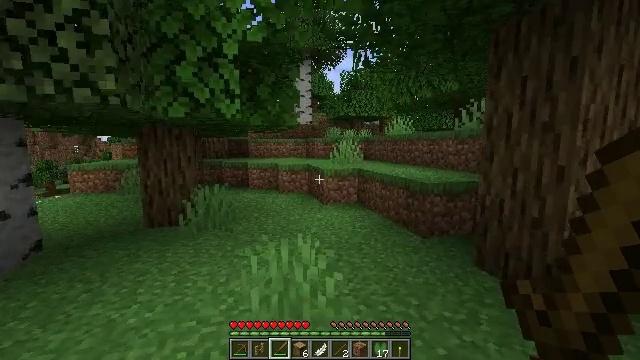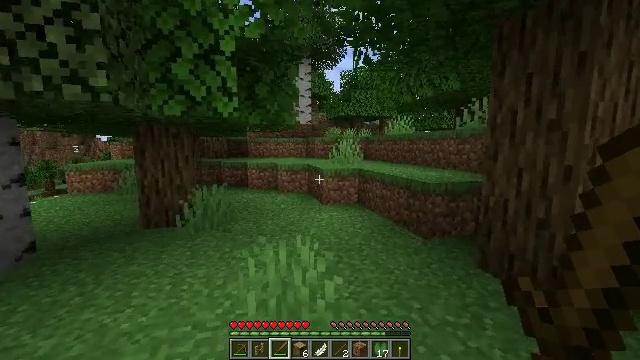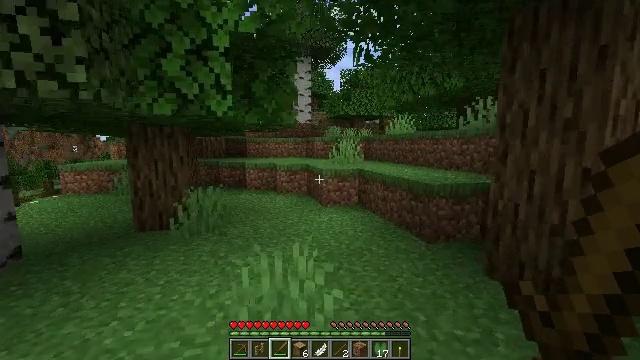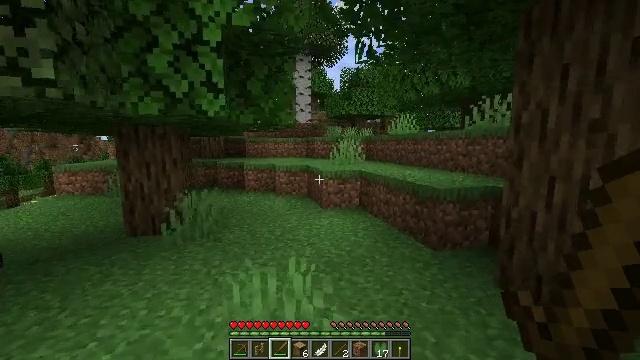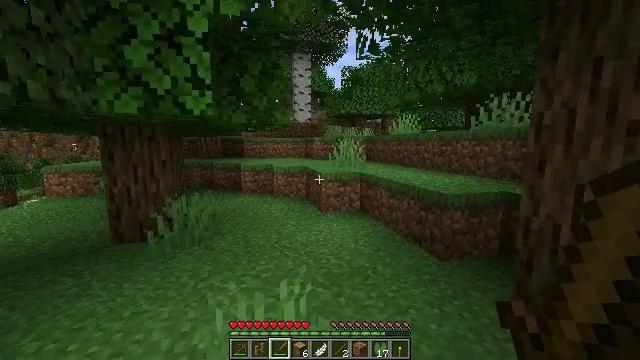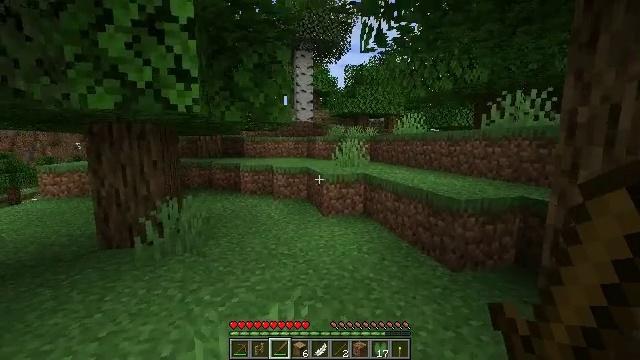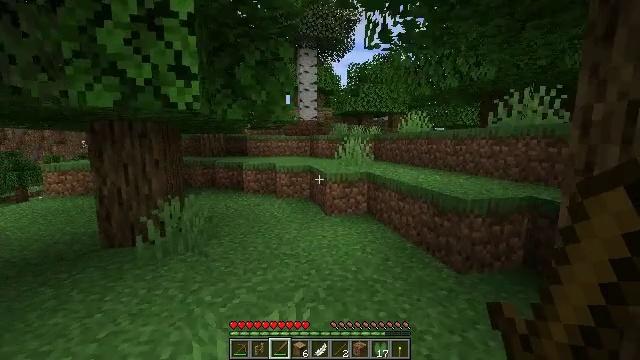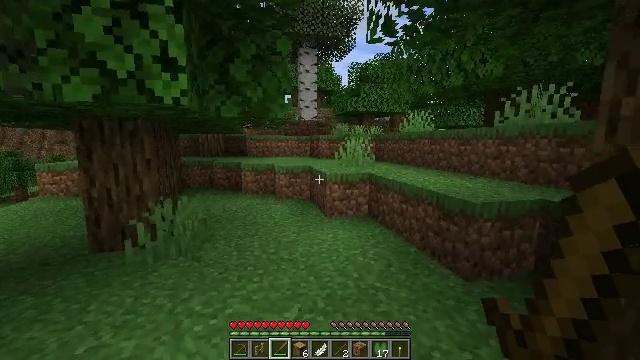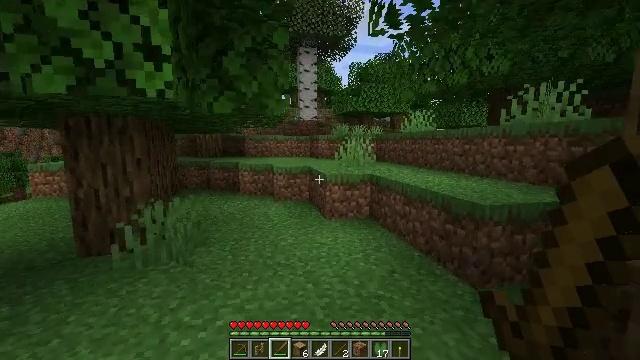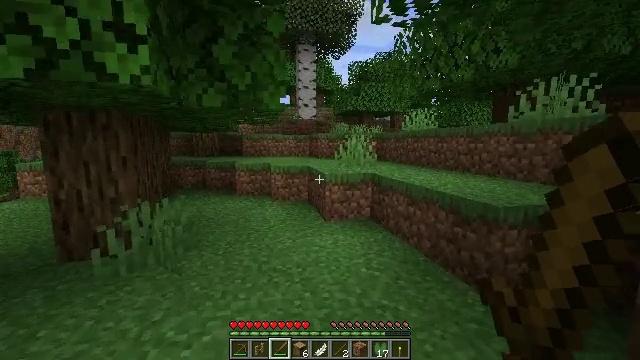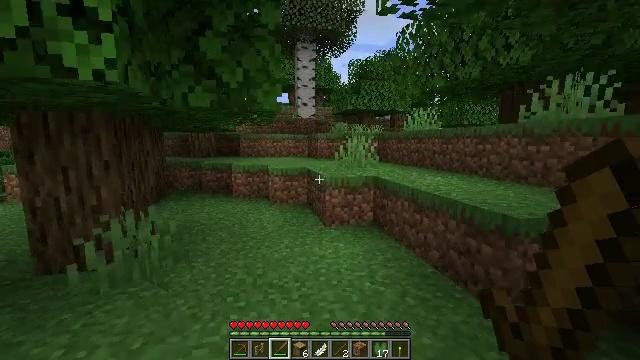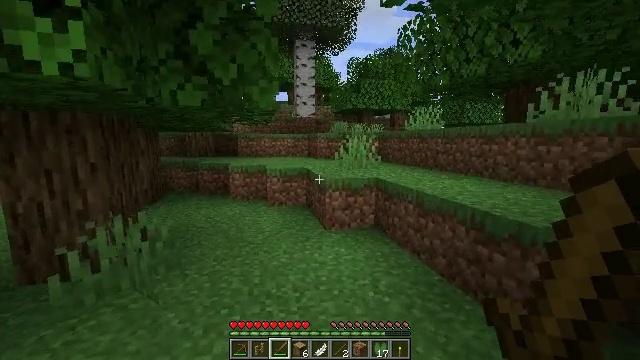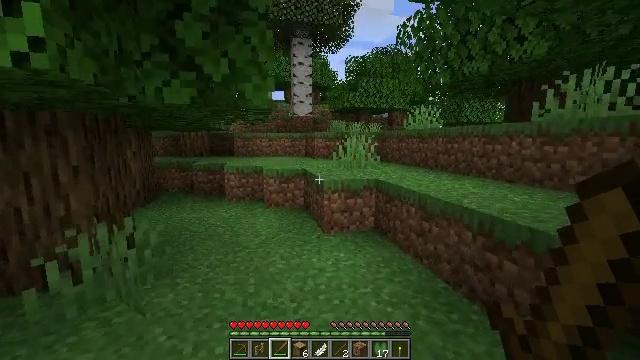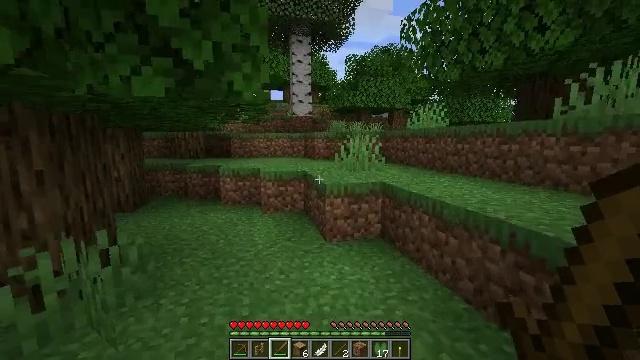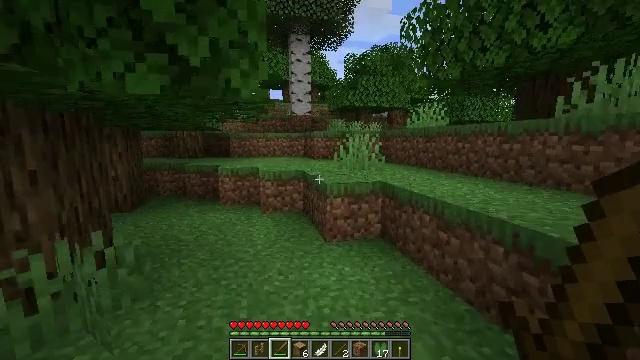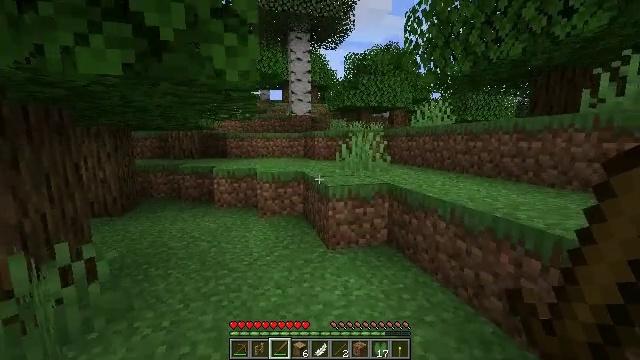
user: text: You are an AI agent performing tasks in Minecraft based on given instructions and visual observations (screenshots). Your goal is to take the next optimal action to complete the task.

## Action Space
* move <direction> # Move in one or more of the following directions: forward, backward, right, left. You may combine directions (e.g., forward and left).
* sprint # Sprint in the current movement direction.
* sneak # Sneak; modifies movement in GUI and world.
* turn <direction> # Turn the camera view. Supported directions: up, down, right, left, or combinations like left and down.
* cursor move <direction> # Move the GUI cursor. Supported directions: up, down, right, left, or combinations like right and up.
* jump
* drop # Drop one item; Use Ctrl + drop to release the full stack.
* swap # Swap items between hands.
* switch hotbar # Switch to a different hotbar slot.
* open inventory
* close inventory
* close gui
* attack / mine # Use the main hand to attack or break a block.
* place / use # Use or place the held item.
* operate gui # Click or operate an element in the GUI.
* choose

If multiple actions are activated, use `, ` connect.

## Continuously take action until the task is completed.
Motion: motion action
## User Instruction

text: Cut down the sugar cane stalks.
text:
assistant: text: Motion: move forward
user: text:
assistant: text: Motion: move forward
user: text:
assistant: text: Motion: move forward
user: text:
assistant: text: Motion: move forward
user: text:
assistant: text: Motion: move forward
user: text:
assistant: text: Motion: move forward
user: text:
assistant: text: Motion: move forward
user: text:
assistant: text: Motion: move forward
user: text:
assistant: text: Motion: move forward
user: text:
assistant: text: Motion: move forward
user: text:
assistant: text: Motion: move forward
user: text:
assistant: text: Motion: move forward
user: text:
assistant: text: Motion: move forward
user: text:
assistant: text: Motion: move forward
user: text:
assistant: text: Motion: move forward
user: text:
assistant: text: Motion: move forward
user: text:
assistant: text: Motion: move forward
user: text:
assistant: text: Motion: move forward
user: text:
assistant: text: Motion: move forward
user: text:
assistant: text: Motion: move forward
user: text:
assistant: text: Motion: move forward
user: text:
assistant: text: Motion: move forward
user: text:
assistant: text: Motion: move forward
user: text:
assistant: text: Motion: move forward
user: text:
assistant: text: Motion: move forward
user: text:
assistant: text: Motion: move forward
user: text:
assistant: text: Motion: move forward
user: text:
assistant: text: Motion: move forward
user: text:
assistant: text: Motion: move forward, jump
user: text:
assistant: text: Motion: move forward, jump